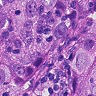
Metastatic tissue present: yes